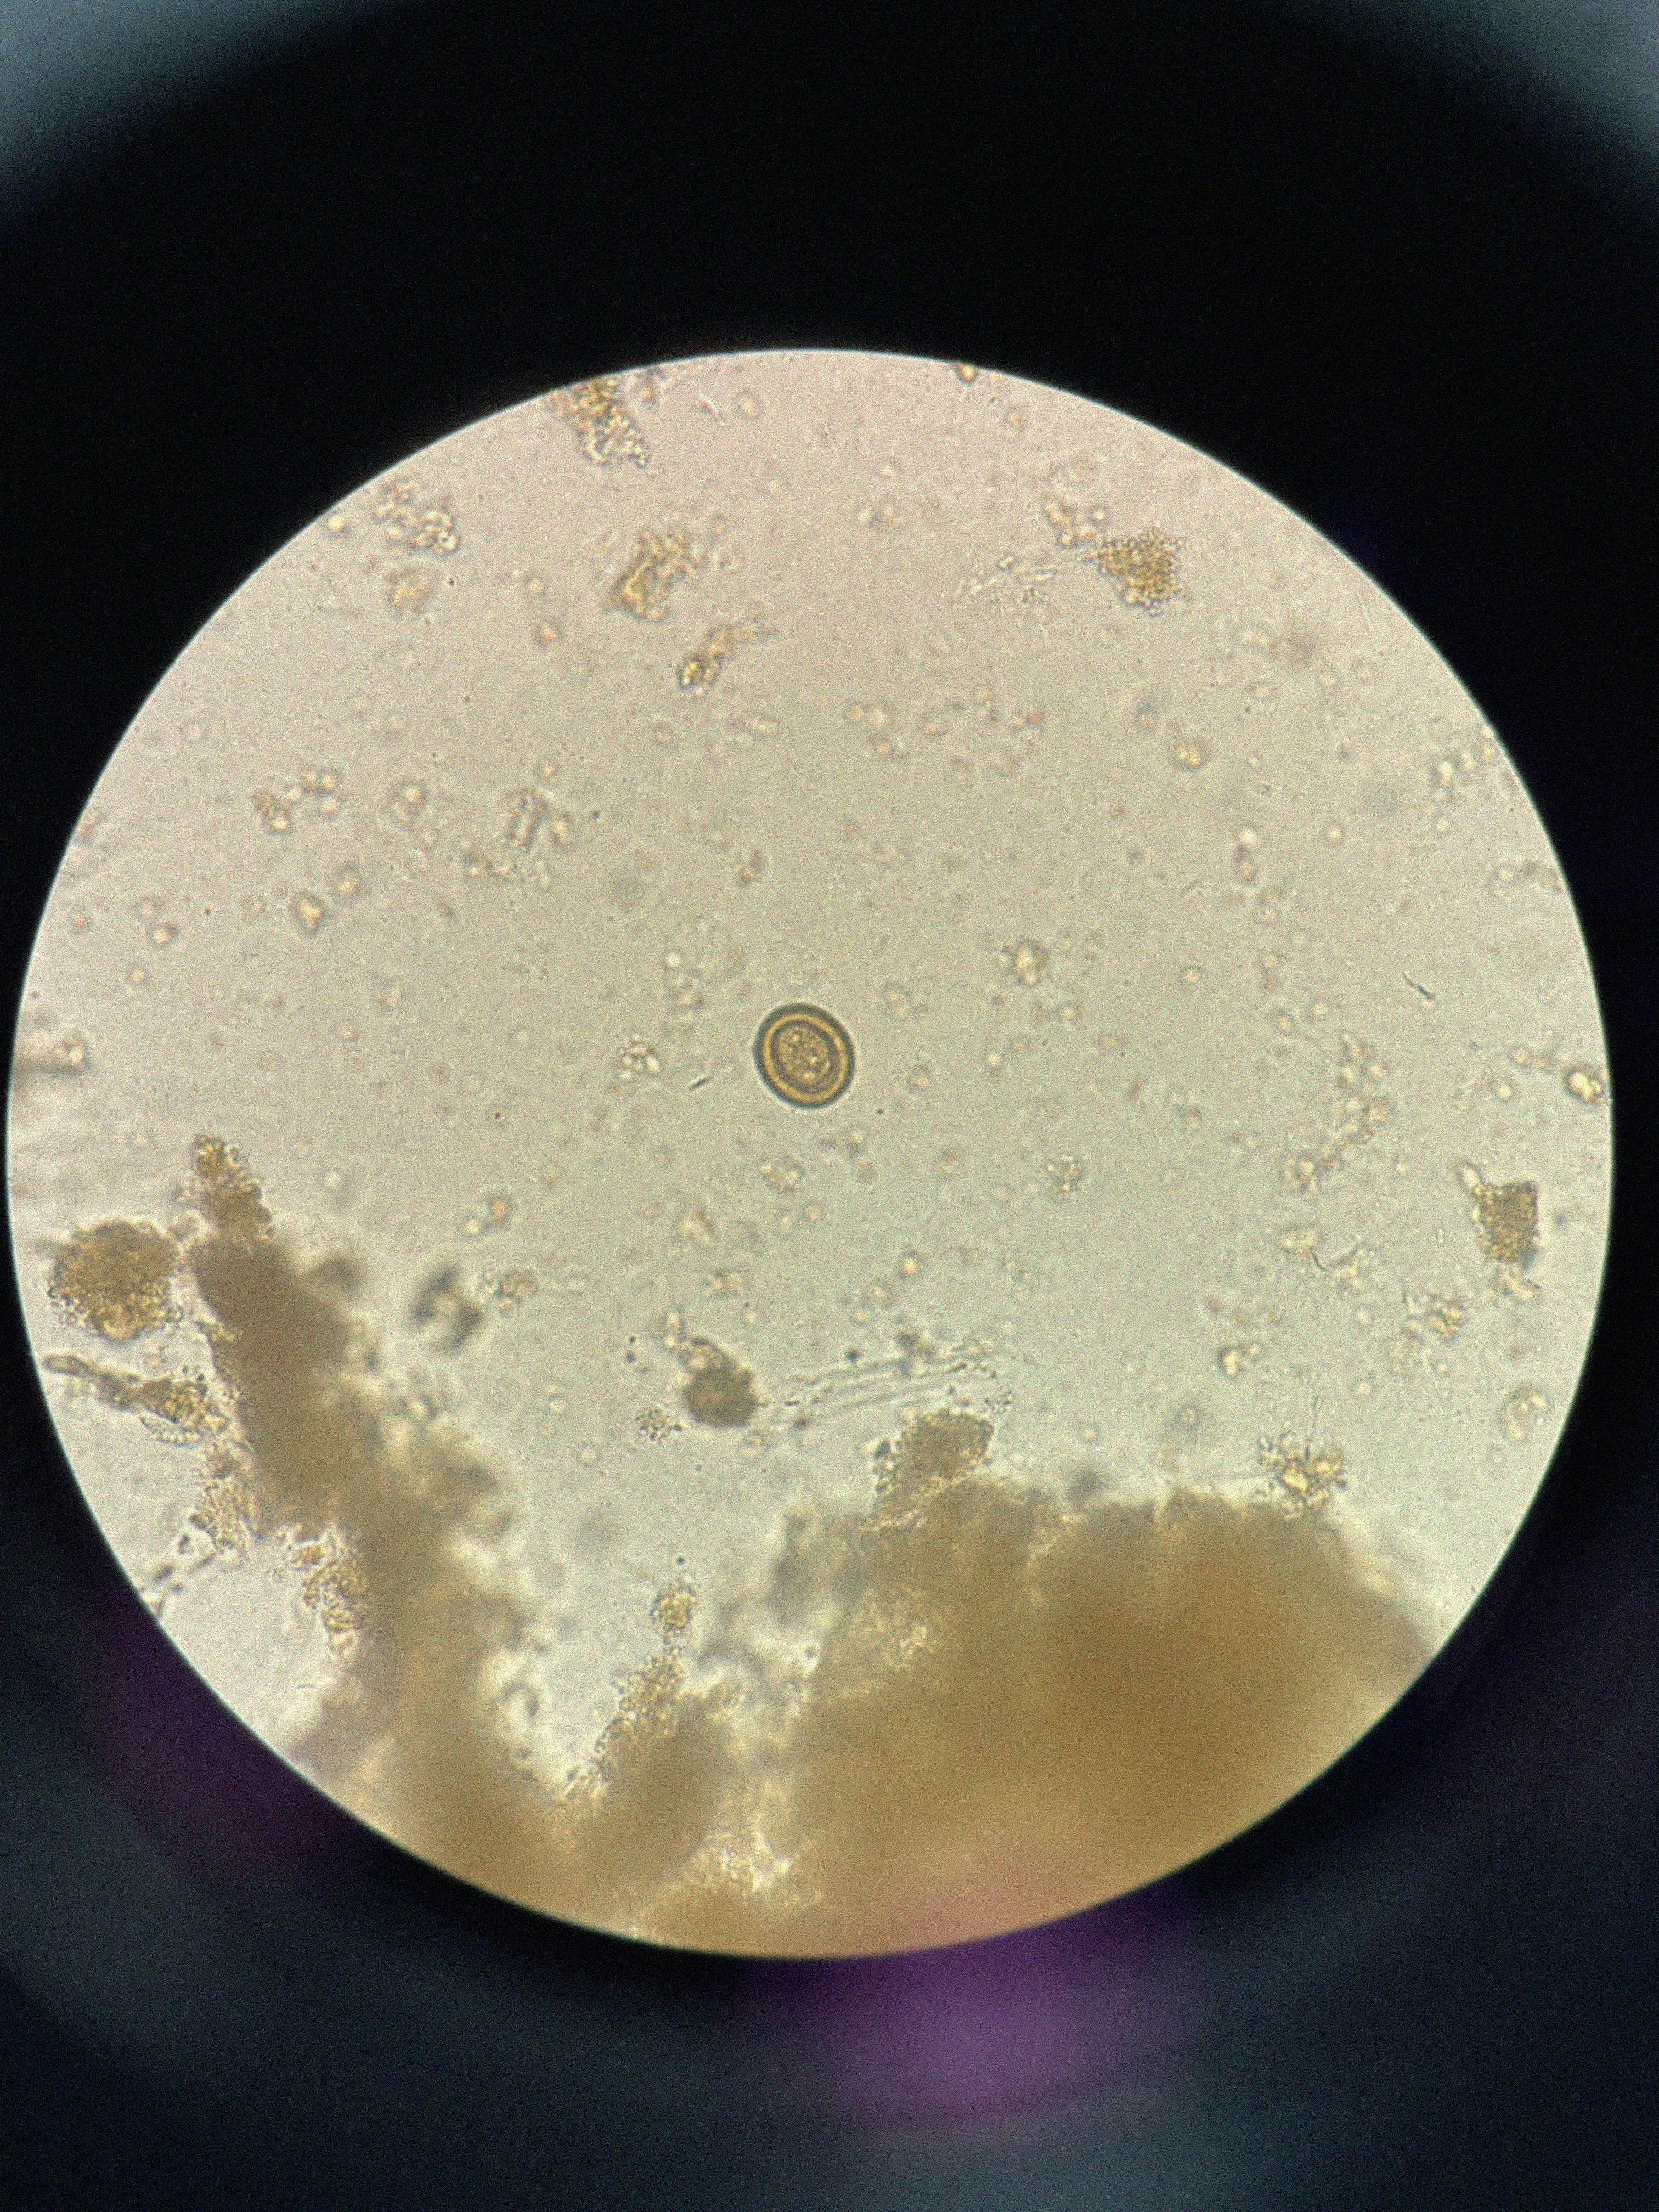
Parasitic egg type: Taenia spp. egg